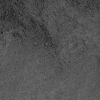
Atmospheric dust classification: not_dusty